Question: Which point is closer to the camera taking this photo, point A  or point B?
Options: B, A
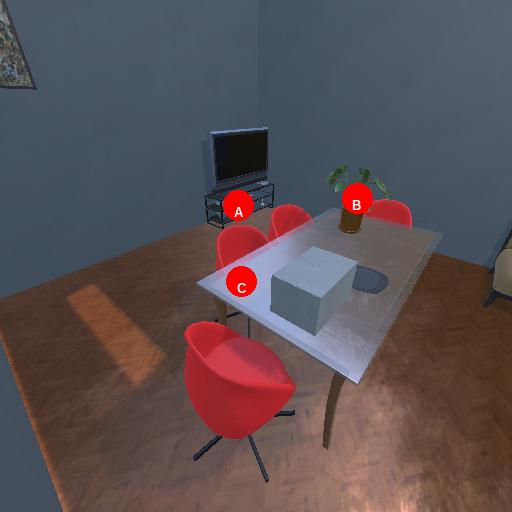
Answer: B